Aerial crown-view tile of a tropical tree (Barro Colorado Island, Panama), acquired 20241216:
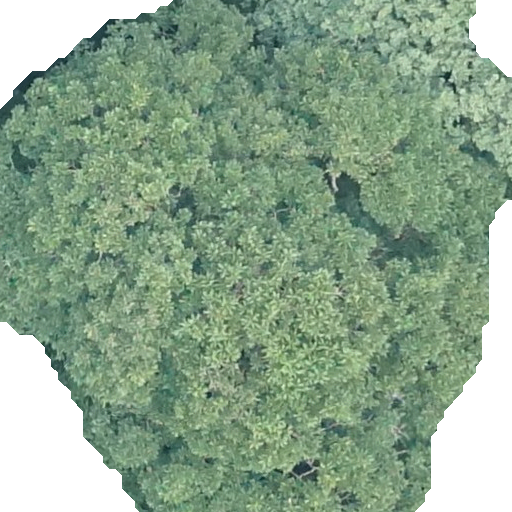
Species: Dipteryx oleifera
GBIF accepted scientific name: Dipteryx oleifera
Crown area: 376.516 m²